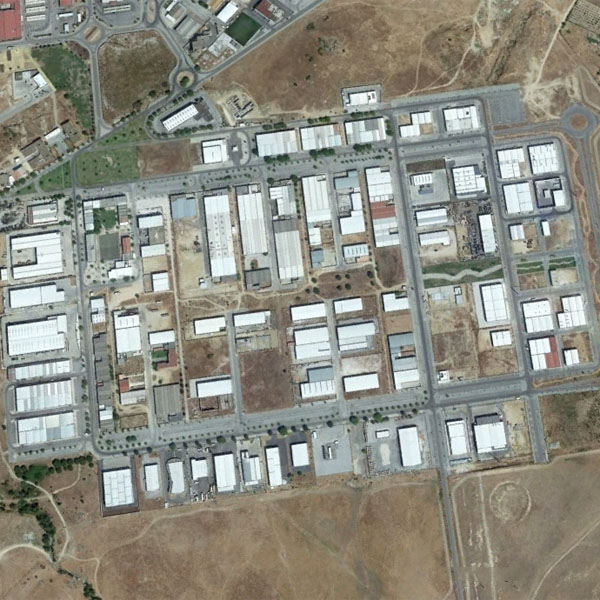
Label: Industrial